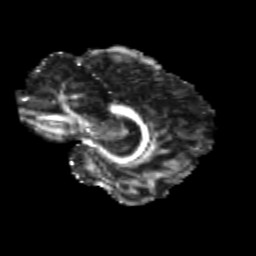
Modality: FA
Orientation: sagittal
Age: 26
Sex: female
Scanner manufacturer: siemens
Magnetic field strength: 3 T
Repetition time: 3.5 s
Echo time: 0.104 s